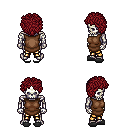
a pixel art fantasy rpg character, male body template, skeleton, brown tunic, gold greaves, brunette curly afro hairstyle, gray slippers, four views (front, back, left, right), 2x2 character sprite sheet, small pixel art, hard edges, no anti-aliasing